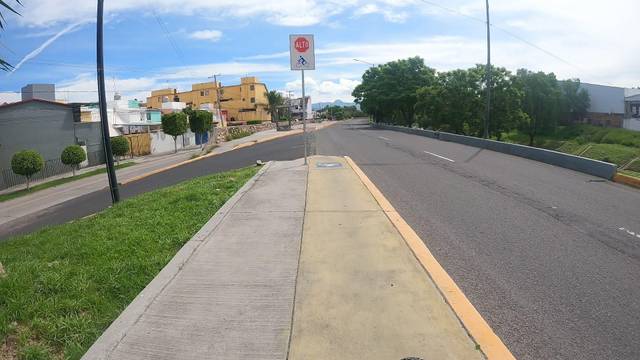
Region: Mexico
Coordinates: 21.102, -101.662